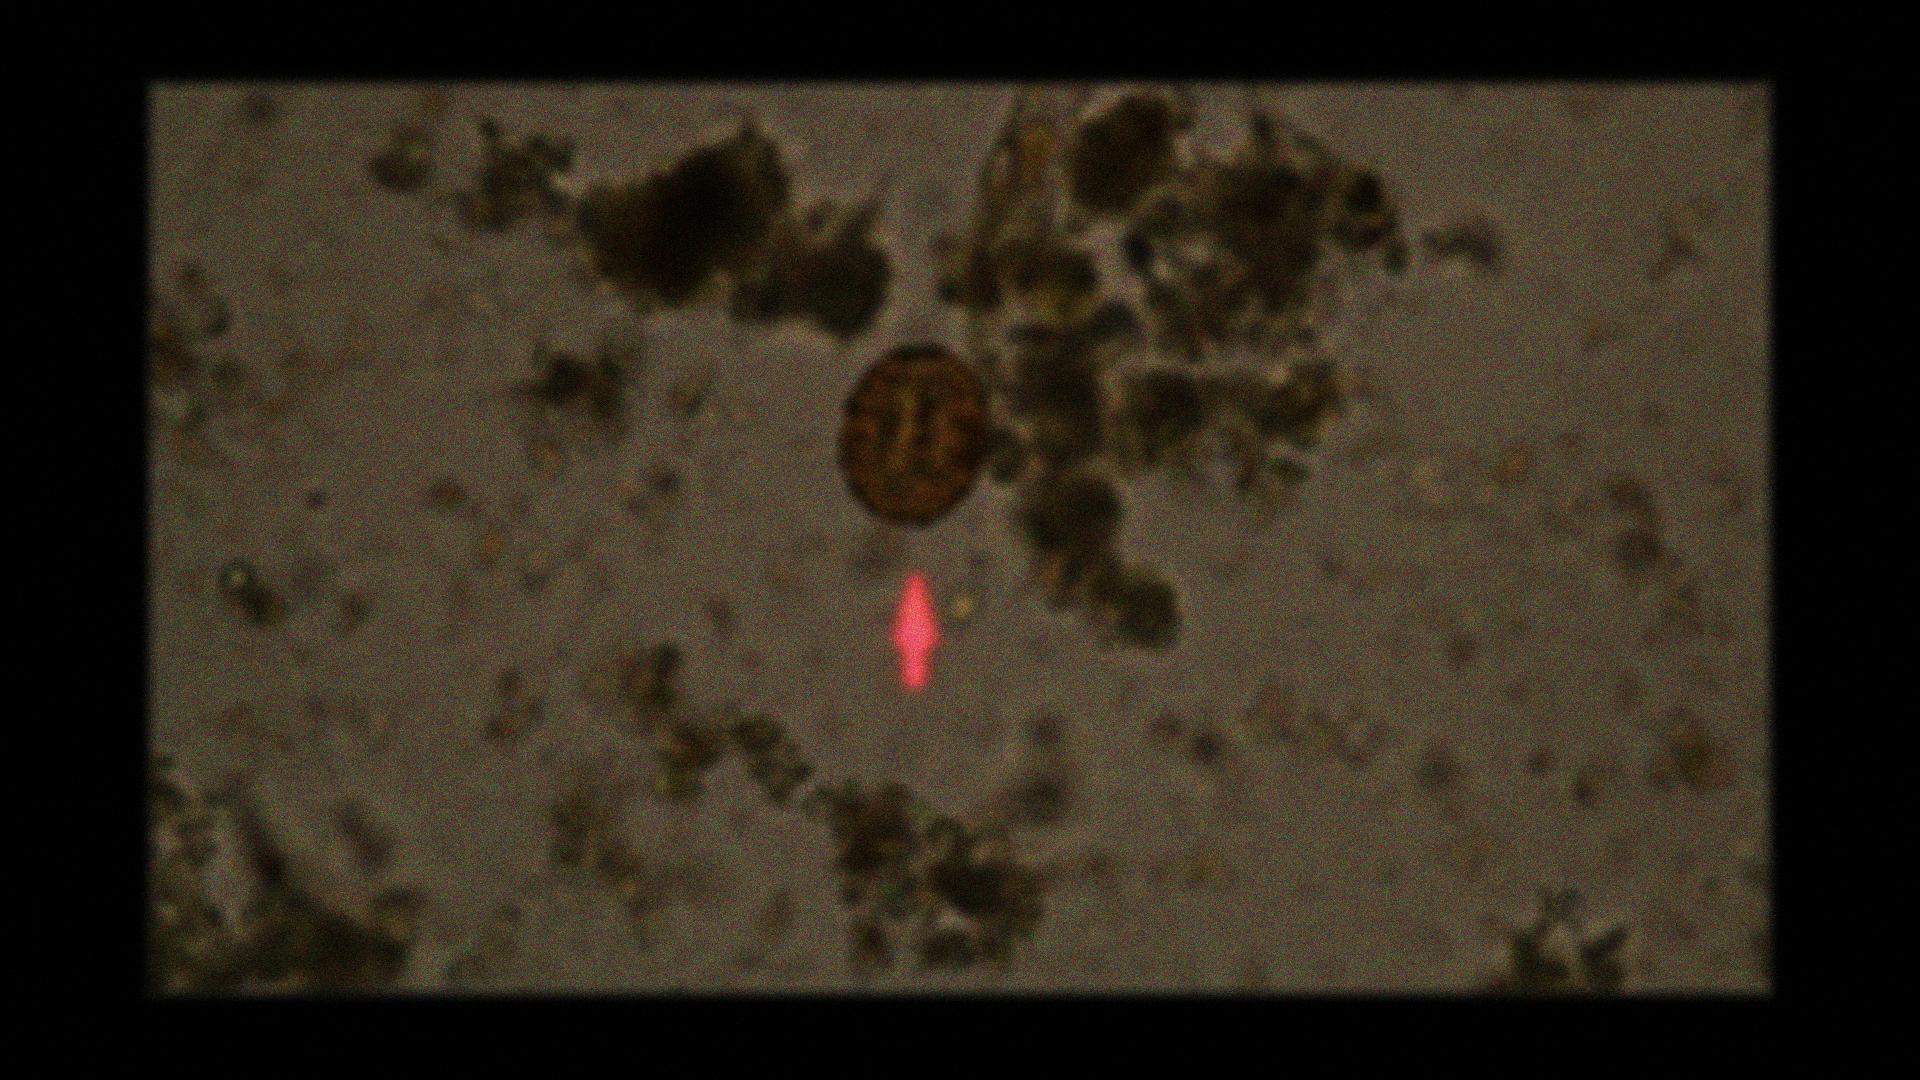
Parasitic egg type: Ascaris lumbricoides